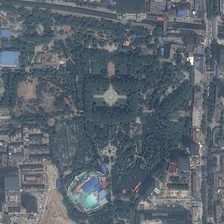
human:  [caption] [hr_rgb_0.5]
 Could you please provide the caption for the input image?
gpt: many green trees and some buildings are in a park near a river .

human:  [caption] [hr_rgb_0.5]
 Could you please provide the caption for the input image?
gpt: a house is on the island and a ferris wheel is in the park .

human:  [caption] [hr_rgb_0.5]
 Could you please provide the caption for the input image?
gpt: many green trees and some buildings are in a park near a river .

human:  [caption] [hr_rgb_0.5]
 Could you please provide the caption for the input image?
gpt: an island is in the lake surrounded by green trees .

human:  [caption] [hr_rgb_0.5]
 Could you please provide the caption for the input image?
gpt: an island is in the lake surrounded by green trees .